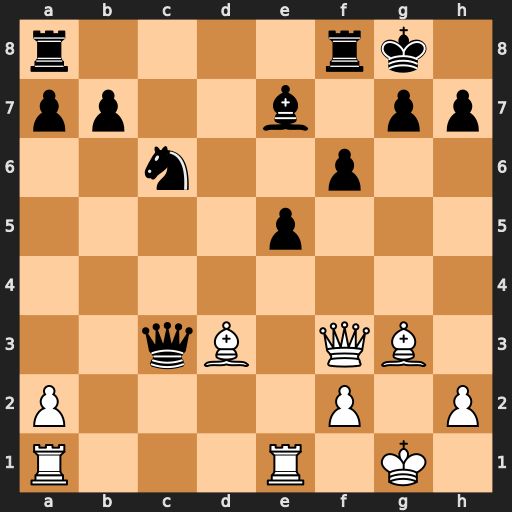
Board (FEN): r4rk1/pp2b1pp/2n2p2/4p3/8/2qB1QB1/P4P1P/R3R1K1
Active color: w
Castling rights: -
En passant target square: -
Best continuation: Bxh7+ Kxh7 Qxc3